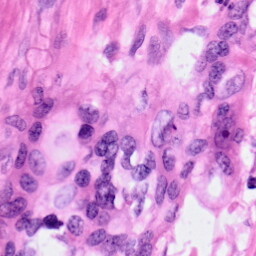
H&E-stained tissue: Pancreatic